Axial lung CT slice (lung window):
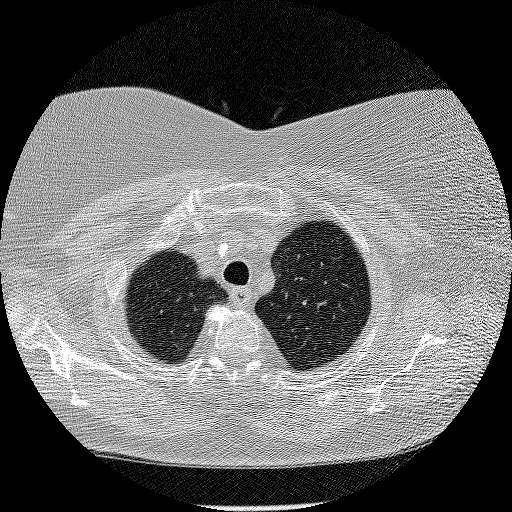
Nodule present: no